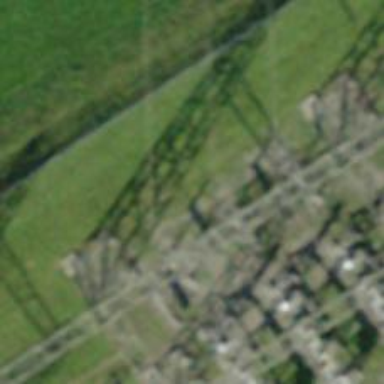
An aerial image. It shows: Insulator used in power equipment.